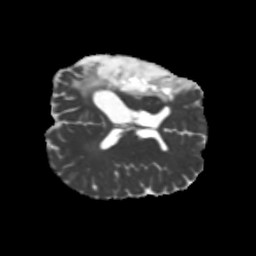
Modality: MD
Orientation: axial
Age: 27
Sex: female
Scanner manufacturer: siemens
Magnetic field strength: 3 T
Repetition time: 5.25 s
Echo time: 0.08 s